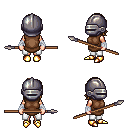
a pixel art fantasy rpg character, female body template, human, light skin, brown tunic, white pants, blonde long bangs hairstyle, metal helm, white cloth bandages, gold boots, spear, four views (front, back, left, right), 2x2 character sprite sheet, small pixel art, hard edges, no anti-aliasing